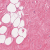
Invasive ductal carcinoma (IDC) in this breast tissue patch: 0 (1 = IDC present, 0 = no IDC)